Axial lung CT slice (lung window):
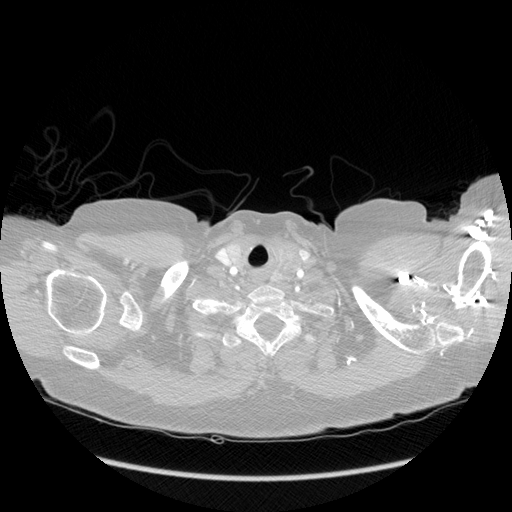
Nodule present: no